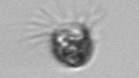
Label: Balanion